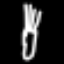
Label: fork